Question: I am new to C# and I want to design a GUI for a image processing application in c#. I have a very basic rudimentary layout designed as shown below
Here, the image plane is fixed and it will show a live stream video. I have designed all the buttons frame and the side panel. But I do not know how to dynamically change the side panel for each button I click. For example, If I click button1_1, I want some things in the side panel and for button1_2, some other things in it. How do I go about doing it.
EDIT:
Thanks for the answers. I see tab controls is an option. But I want a new panel evertime a click a button. which can further open forms. Is it possible?
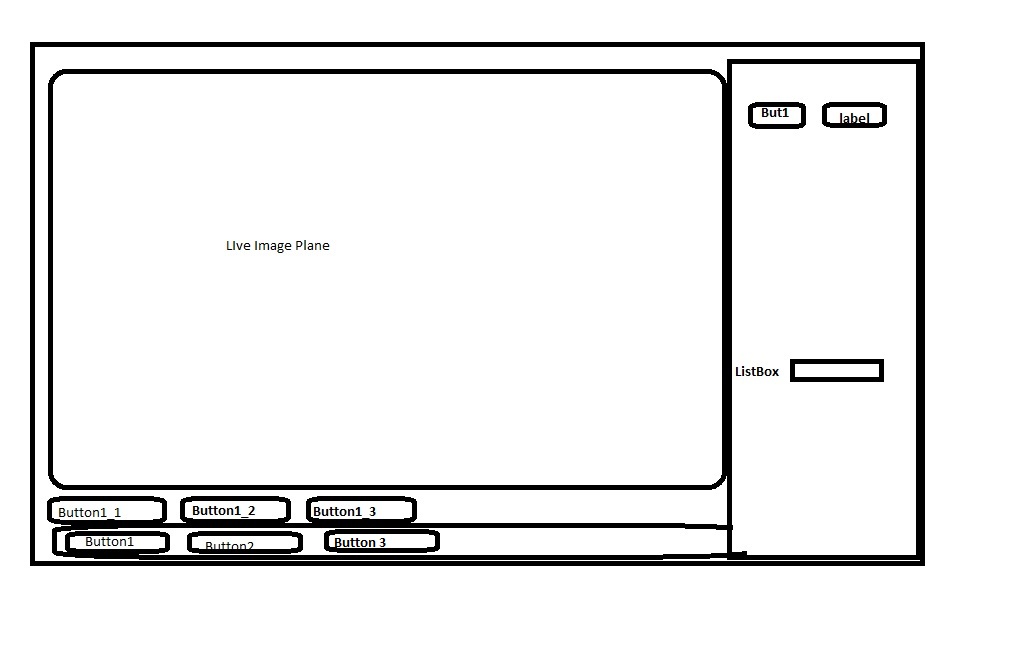
Answer: OK, let's see. It's easy to do with "TabControl" or array of "Panel"s.
1.Do it with TabControl.
You can design GUI in TabControl in multiple subTabs(if you don't know how please ask.). Then you change it in button click event, to make subTab you wanna show(which means make it visiable and not visiable for other subTabs.)
2.Do it with array of panel.
You can use panel[] panels. In button click event, you hide other panels and show the one you want.
Hope answer helps you!
'''
private void button1_Click(object sender, EventArgs e)
{
tabControl1.SelectedIndex = 0;
tabControl1.TabPages[0].Text = "First";
}
private void button2_Click(object sender, EventArgs e)
{
tabControl1.SelectedIndex = 1;
}
private void button3_Click(object sender, EventArgs e)
{
tabControl1.SelectedIndex = 2;
}
'''